Aerial crown-view tile of a tropical tree (Barro Colorado Island, Panama), acquired 20250317:
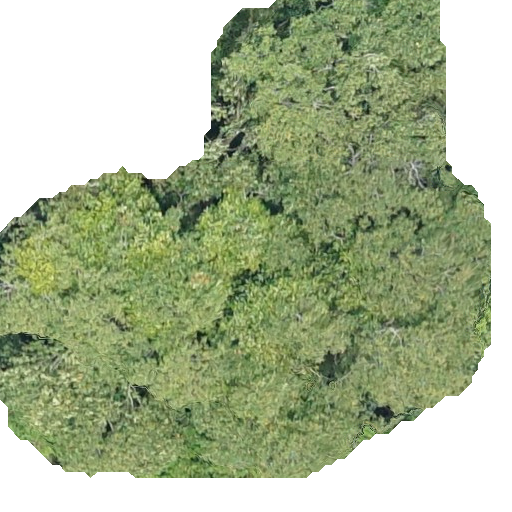
Species: Hieronyma alchorneoides
GBIF accepted scientific name: Hieronyma alchorneoides
Crown area: 269.033 m²